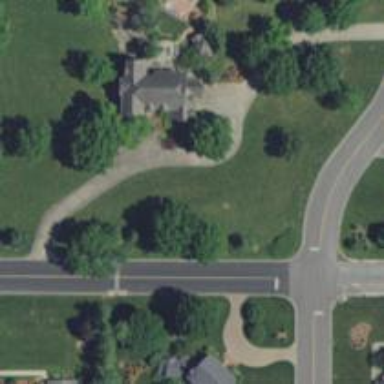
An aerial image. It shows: Driveway.